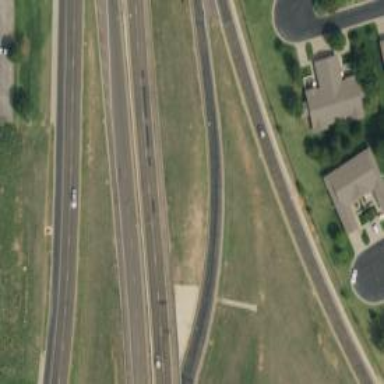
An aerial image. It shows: Trunk highway.